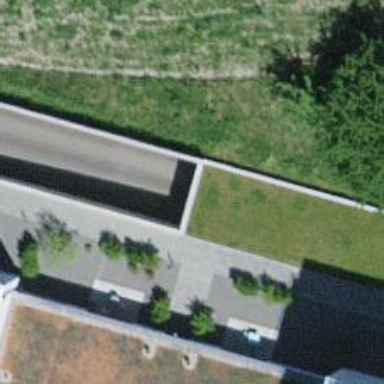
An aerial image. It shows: Parking area.